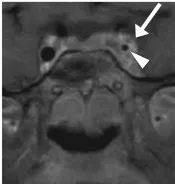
Coronal view T1 DIXON FS post gadolinium, slice thickness 3 mm. Arrow: Cavernous sinus, Triangle: Pars cavernosa of the internal carotid artery. MRI 7 days post-admission: Increasing inflammation of the internal carotid artery with further reduction in lumen size (B).
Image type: radiology (mri)